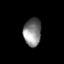
Tissue: prostate
Cell type: T cells
Senescence score: 0.7638
Nuclear area (px): 485
Mean DAPI intensity: 129.487